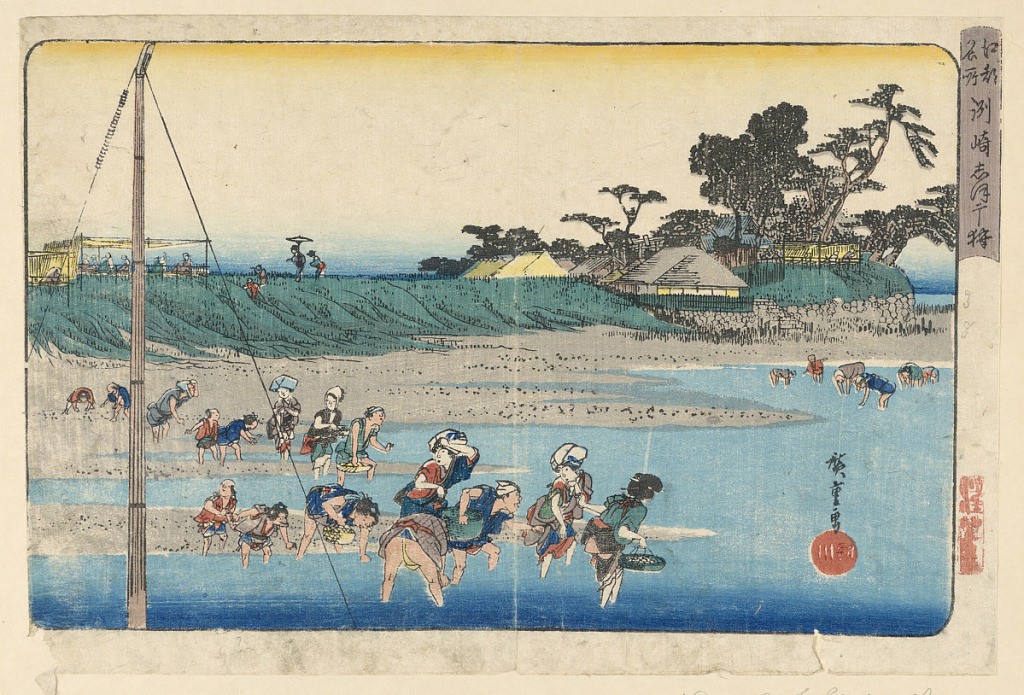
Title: Summer Harvest
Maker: Ando Hiroshige, Japanese, 1797–1858
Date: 1797-1858
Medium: Woodblock print in colored ink on paper
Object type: Print
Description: Hiroshige captures a summer scene of families gathering shellfish along the shore. The sweltering heat has caused a woman to pause and wipe the sweat above her brow even as she is knee-deep in water. Around her are men and children bent over rigorously harvesting. A man just in front of her, however, seems to be causing trouble for another woman who is looking back as she goes deeper into the water. A tall mast from an unveiled ship frames this summer working day.